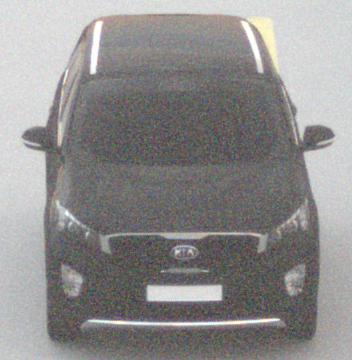
Make: KIA
Model: Sorento 2.2 CRDi
Detailed model: Sorento (UM)
Model produced from: 2015/03
Model produced until: 2017/10
Doors: 5
Color: black
Road condition: dry road
Daytime: night
Contrast: low contrast